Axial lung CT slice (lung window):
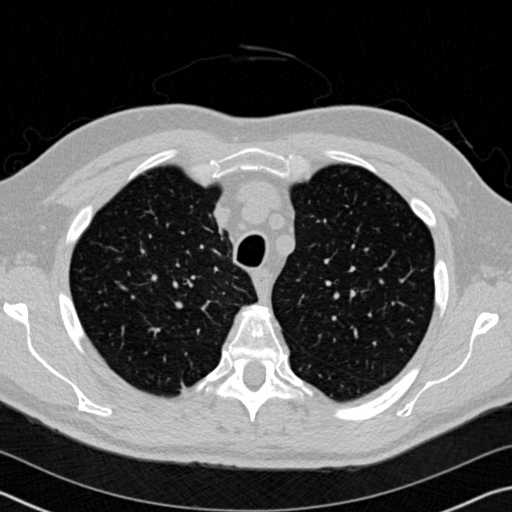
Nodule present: no